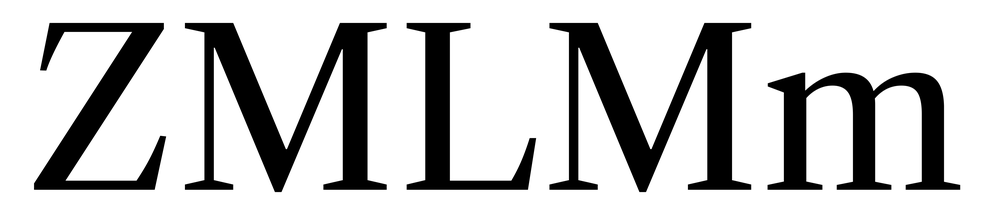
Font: LibreCaslonText_Regular